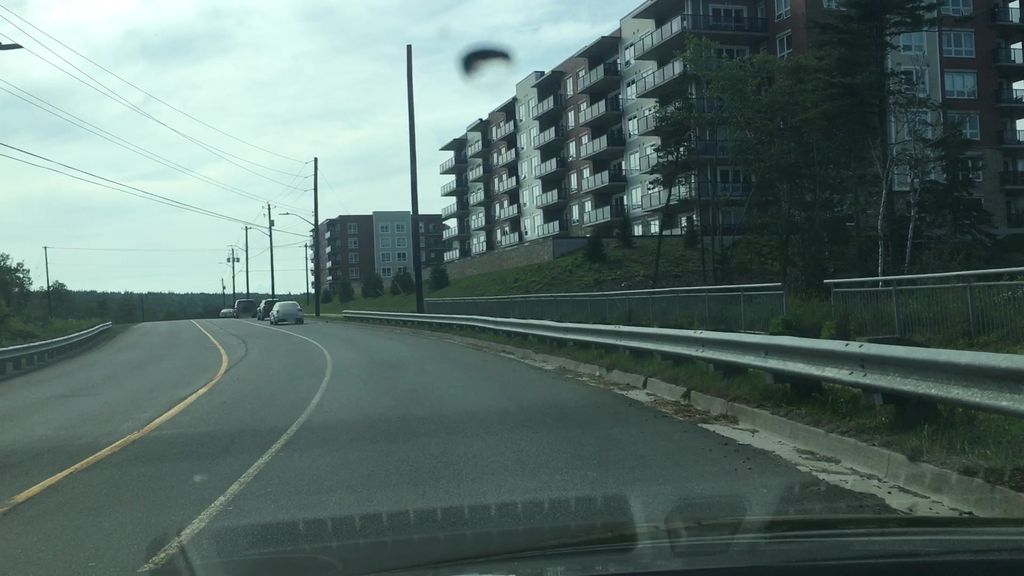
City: halifax